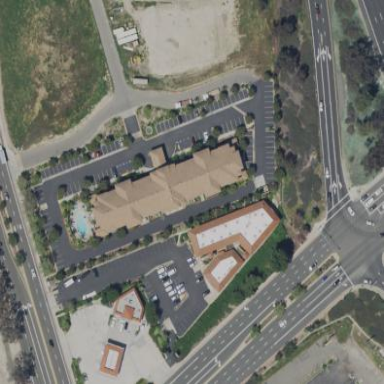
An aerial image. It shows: Hotel building.